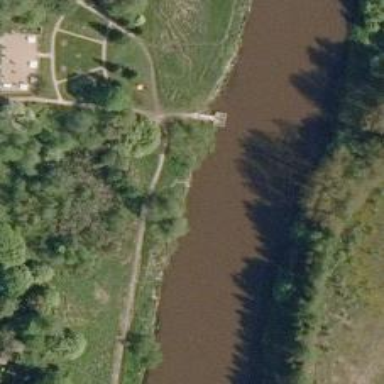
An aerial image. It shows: Path on bridge designed for nordic skiing.